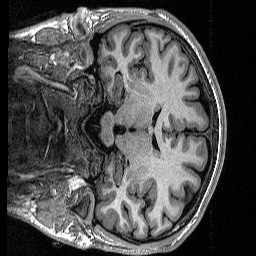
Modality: T1w
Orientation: coronal
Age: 25
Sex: male
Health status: healthy
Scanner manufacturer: siemens
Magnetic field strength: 1.5 T
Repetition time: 2.73 s
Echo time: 0.00357 s